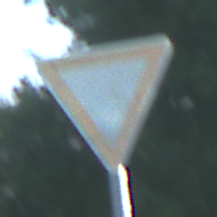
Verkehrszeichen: VorfahrtGewaehren
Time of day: MorningAfternoon
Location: Outdoor (RoadRail)
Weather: Clear
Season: NotSpecified
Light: Natural